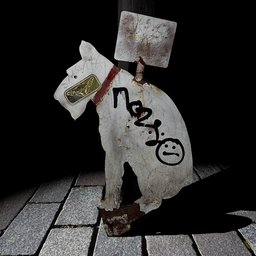
Label: decoration